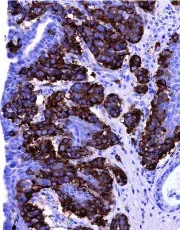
Synaptophysin. Of the carcinoid tumor cells (40x objective).
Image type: pathology (immunostaining)